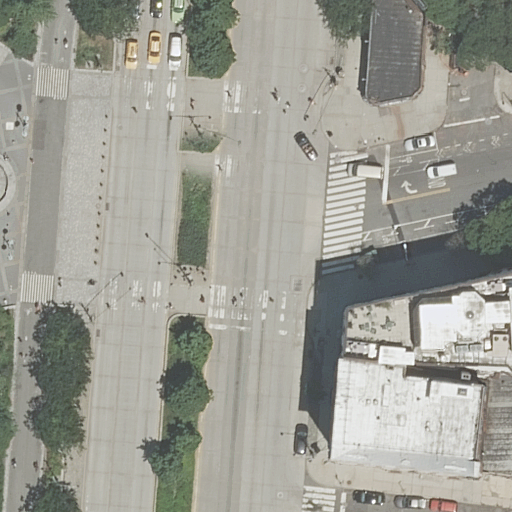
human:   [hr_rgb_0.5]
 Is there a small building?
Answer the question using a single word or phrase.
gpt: no

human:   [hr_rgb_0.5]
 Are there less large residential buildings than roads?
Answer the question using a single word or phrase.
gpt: yes

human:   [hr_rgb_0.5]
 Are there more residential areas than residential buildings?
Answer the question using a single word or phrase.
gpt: no

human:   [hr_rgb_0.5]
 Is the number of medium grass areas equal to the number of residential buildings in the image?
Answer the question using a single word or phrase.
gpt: no

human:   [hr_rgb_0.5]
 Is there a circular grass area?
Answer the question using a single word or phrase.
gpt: no

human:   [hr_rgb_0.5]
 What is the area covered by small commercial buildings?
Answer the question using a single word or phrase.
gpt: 0m2

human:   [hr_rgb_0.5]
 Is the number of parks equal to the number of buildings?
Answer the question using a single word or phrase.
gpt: no

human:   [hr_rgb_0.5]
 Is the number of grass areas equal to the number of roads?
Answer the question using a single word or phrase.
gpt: no

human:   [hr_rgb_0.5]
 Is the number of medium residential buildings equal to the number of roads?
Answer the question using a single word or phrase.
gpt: no

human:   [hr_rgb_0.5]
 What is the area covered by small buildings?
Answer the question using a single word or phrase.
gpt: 0m2

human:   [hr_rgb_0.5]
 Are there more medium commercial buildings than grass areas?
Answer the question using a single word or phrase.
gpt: no

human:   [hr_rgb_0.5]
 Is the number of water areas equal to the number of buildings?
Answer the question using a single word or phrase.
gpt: no

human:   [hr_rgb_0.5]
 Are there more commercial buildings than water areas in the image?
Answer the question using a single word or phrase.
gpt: no

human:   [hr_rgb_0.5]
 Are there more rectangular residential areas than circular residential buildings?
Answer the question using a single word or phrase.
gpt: yes

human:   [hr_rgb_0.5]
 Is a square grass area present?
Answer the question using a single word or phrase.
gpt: no

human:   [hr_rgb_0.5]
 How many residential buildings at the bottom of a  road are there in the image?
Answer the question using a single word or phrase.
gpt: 3

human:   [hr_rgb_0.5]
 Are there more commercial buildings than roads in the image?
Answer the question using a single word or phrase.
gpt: no

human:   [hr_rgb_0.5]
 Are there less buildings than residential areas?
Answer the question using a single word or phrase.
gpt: no

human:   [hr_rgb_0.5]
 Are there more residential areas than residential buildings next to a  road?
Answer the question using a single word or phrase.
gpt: no

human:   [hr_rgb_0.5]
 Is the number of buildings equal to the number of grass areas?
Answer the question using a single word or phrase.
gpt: no

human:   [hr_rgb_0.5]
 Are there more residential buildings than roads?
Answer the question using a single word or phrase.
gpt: no

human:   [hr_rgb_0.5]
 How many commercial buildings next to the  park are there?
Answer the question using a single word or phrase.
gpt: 0

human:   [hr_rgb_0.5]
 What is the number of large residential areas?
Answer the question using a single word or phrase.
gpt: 1

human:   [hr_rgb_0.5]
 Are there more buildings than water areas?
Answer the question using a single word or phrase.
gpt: yes

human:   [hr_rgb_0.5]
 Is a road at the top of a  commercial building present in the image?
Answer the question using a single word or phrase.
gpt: no

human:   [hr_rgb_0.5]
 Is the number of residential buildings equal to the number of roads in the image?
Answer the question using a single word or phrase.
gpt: no

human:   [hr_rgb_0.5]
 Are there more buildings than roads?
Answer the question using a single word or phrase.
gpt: no

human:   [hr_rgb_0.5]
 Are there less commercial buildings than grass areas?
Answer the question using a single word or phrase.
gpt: yes

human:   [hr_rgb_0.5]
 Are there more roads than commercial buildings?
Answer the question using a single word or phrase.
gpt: yes

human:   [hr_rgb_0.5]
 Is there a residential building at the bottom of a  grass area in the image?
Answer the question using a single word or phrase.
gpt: yes

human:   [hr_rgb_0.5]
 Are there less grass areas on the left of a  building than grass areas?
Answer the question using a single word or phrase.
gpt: no

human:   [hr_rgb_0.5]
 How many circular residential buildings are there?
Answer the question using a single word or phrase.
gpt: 0

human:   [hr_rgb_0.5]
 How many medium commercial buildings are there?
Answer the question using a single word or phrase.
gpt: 0

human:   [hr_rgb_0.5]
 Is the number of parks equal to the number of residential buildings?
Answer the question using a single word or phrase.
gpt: no

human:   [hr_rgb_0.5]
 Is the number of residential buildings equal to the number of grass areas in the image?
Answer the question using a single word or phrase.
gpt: no

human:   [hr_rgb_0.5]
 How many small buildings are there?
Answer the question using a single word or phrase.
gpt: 0